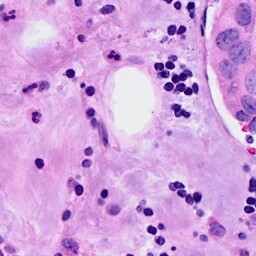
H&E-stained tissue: Breast